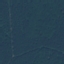
Land use / land cover class: Forest